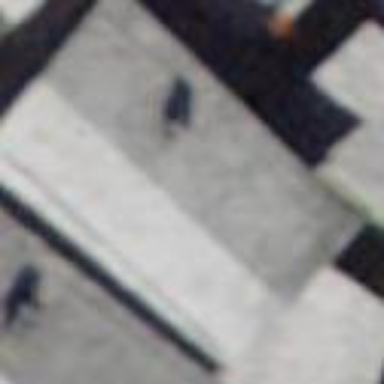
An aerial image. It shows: Building with tile roof.